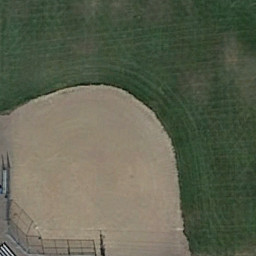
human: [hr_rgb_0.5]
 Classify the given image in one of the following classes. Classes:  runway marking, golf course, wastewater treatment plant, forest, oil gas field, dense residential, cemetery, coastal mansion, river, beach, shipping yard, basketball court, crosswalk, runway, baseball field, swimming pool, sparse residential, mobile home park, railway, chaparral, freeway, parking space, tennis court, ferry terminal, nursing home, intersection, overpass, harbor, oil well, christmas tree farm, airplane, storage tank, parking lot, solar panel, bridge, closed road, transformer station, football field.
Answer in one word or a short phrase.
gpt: baseball field